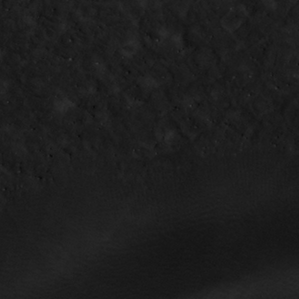
Label: non_frost